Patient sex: M
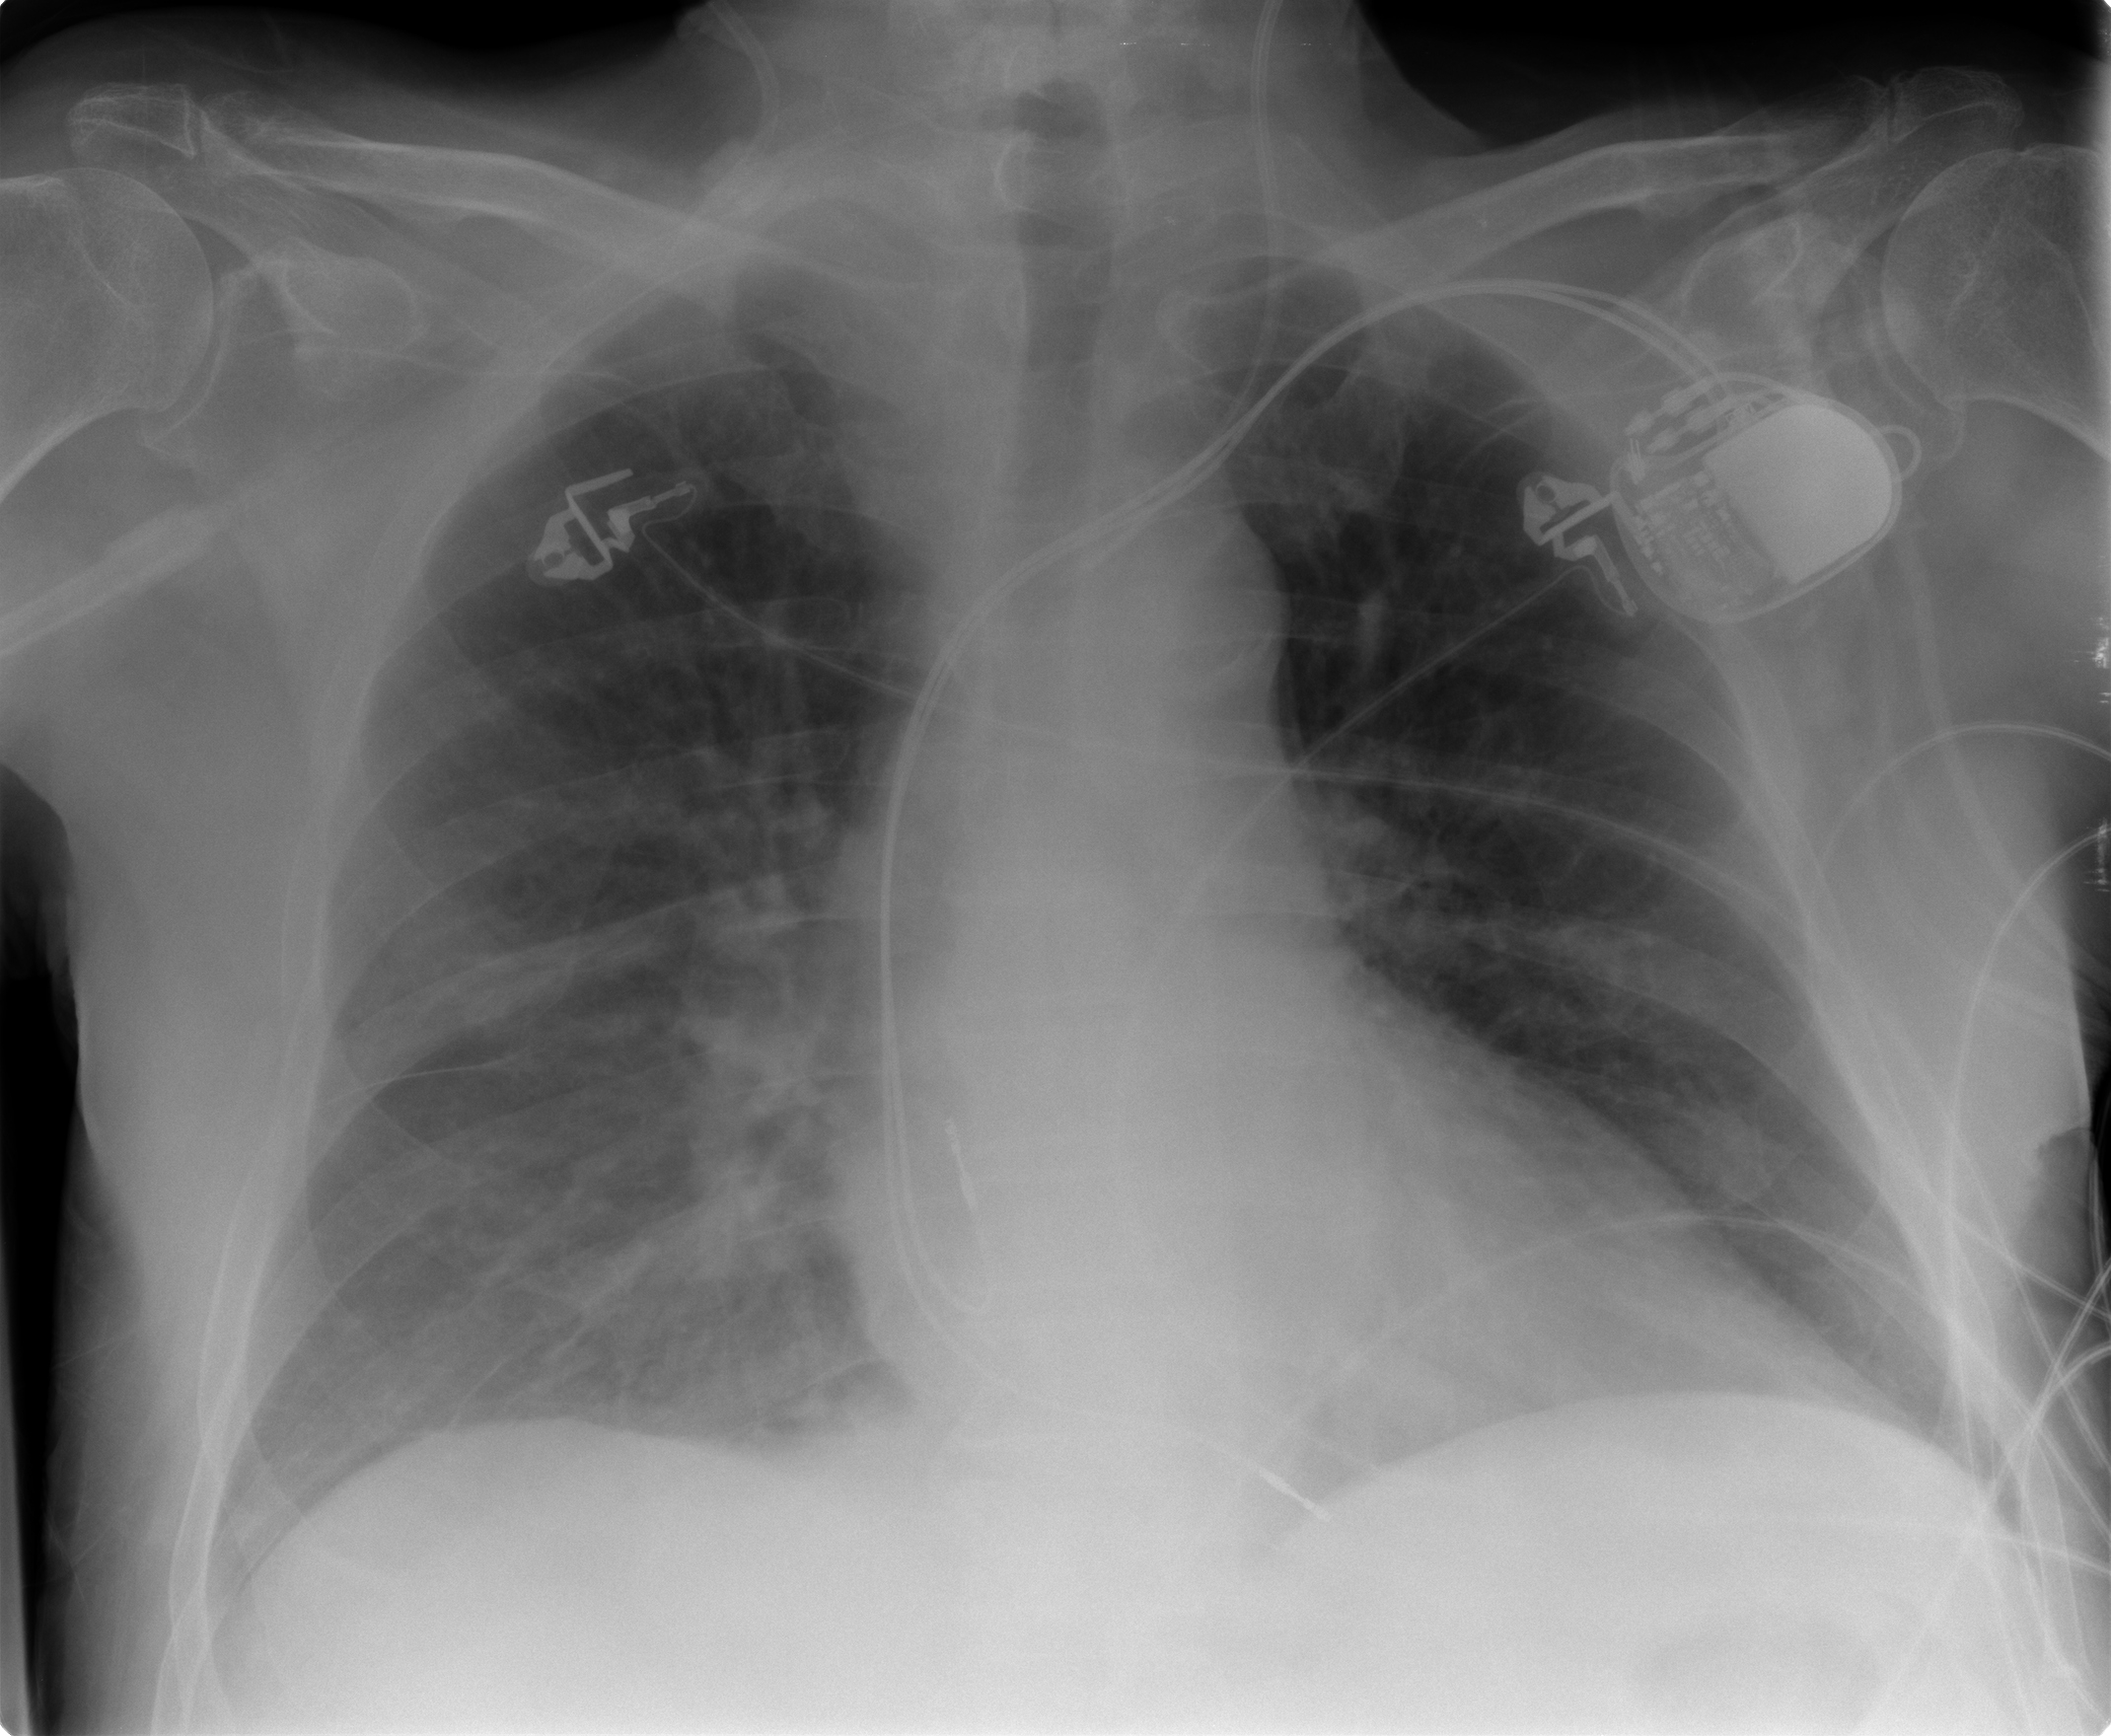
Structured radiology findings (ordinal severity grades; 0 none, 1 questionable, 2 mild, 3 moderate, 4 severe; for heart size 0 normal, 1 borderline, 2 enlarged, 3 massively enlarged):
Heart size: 2
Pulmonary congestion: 2
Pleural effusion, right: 0
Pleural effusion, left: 0
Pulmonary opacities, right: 0
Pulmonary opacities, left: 0
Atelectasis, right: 0
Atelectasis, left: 0